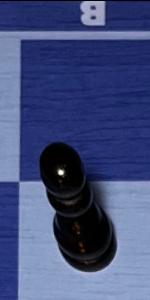
Label: Pawn_Black